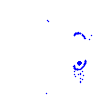
Particle: proton